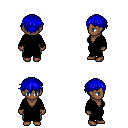
a pixel art fantasy rpg character, female body template, human, dark skin, black robe, teal pants, blue short bangs hairstyle, four views (front, back, left, right), 2x2 character sprite sheet, small pixel art, hard edges, no anti-aliasing